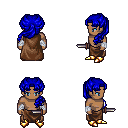
a pixel art fantasy rpg character, male body template, human, dark skin, brown cape, robe skirt, blue princess hairstyle, white cloth bandages, gold boots, dagger, four views (front, back, left, right), 2x2 character sprite sheet, small pixel art, hard edges, no anti-aliasing